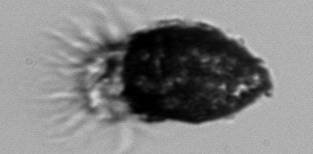
Label: Stenosemella_pacifica